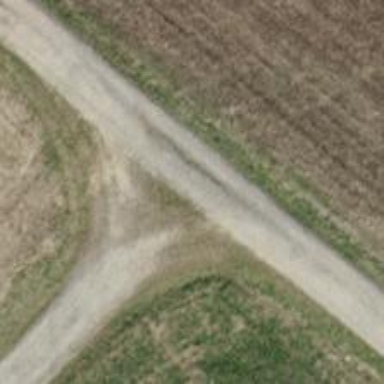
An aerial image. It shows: Track with fine gravel surface of grade2 quality.